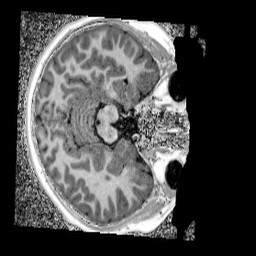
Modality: UNIT1_denoised
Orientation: axial
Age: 9
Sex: male
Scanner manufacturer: siemens
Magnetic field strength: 3 T
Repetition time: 4 s
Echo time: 0.00299 s